Question: String user_name=user.getEditText().getText().toString().trim();
String password=password.getEditText().getText().toString().trim();
'''
mAuth.signInWithEmailAndPassword(user_name,password).addOnCompleteListener(new OnCompleteListener<AuthResult>() {
@Override
public void onComplete(@NonNull Task<AuthResult> task) {
if(task.isSuccessful()){
Toast.makeText(login.this, "success", Toast.LENGTH_SHORT).show();
Intent intent = new Intent(getApplicationContext(),Profile.class);
startActivity(intent);
}
else{
Toast.makeText(login.this, "unsuccessful", Toast.LENGTH_SHORT).show();
}
}
});
'''
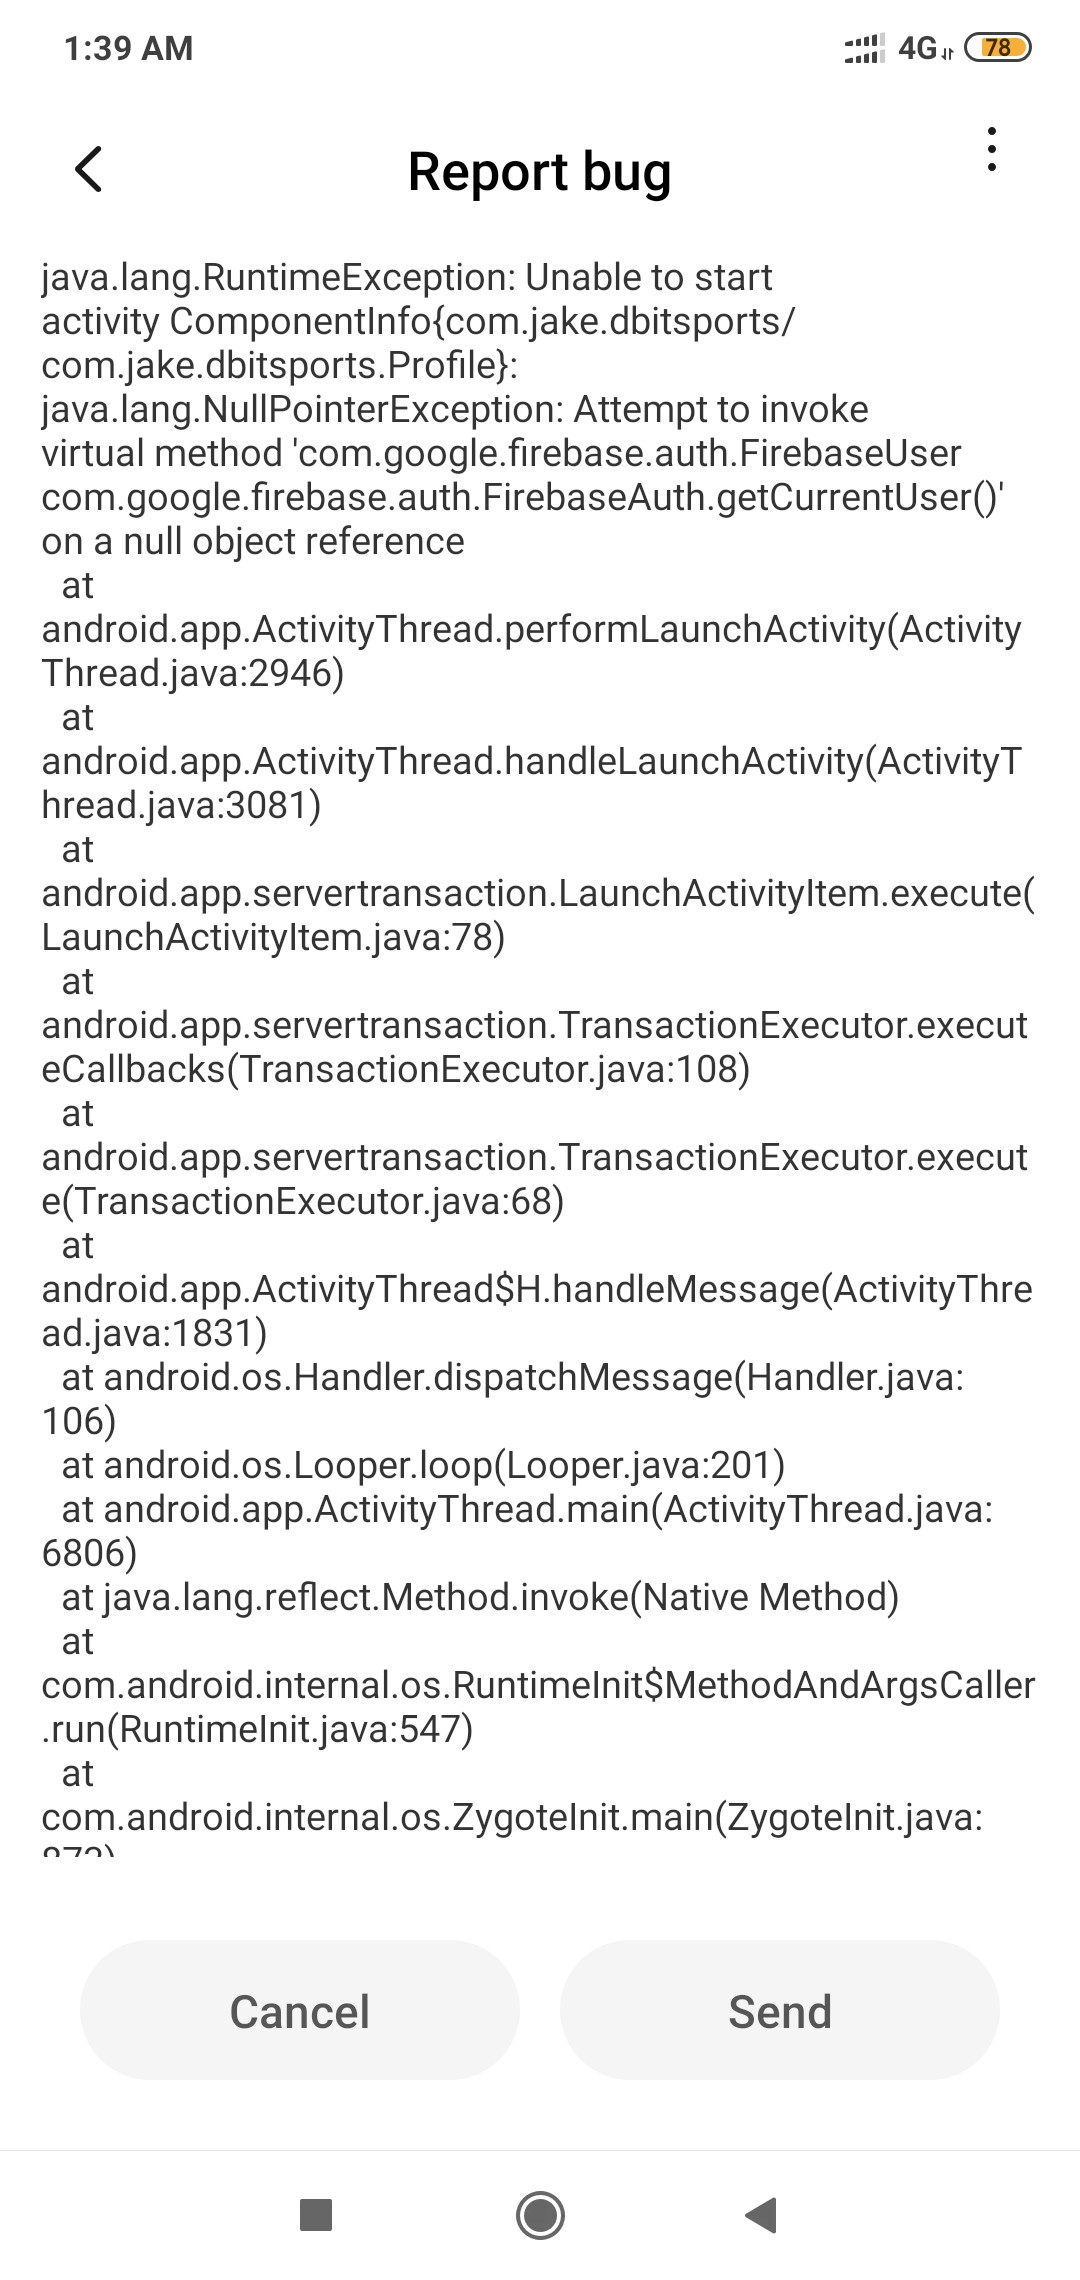
Answer: basically everything is good in your code. maybe the Profile.class has some issue. debug on Profile.class